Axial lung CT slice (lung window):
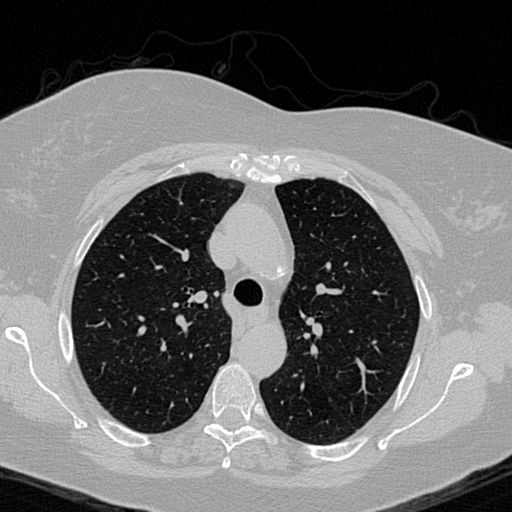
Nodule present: no